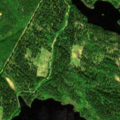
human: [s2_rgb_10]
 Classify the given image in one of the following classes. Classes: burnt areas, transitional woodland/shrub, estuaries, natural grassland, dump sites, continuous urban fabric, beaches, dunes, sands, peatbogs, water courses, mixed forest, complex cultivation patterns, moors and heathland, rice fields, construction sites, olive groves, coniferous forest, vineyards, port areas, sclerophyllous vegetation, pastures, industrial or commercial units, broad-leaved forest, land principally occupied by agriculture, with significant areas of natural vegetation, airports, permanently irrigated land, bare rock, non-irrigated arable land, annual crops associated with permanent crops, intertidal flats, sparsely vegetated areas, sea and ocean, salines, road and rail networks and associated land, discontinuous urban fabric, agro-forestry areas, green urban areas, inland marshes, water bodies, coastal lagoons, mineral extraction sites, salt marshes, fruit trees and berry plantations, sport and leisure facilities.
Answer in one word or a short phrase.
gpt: mixed forest, water bodies